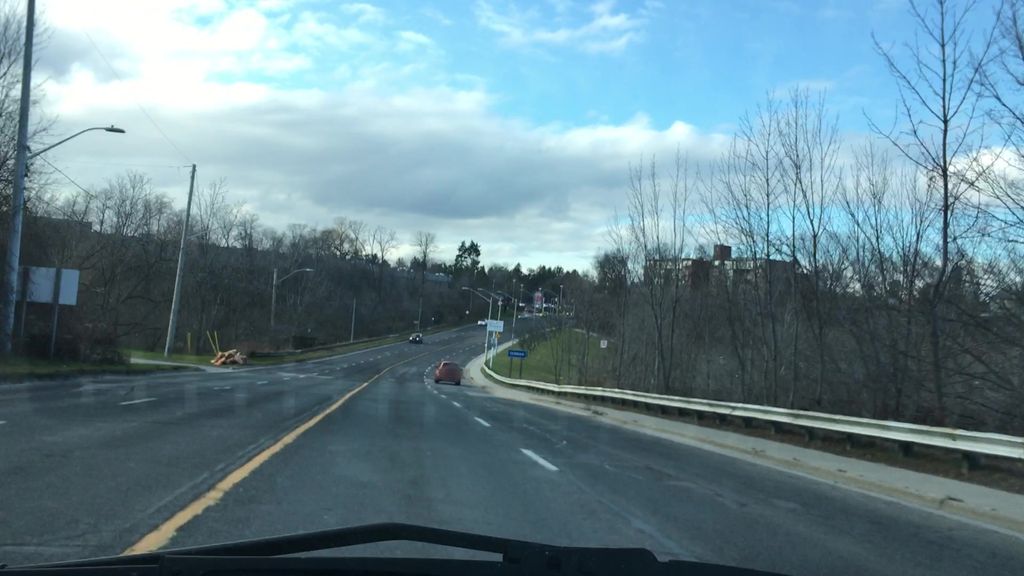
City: hamilton